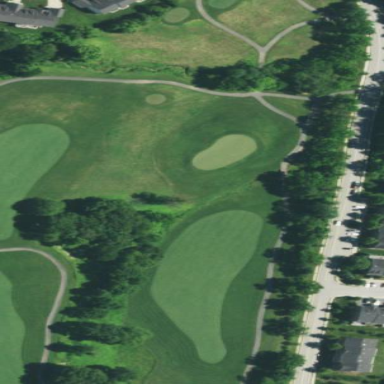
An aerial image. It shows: Grassy area serving as fairway for golf.